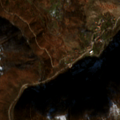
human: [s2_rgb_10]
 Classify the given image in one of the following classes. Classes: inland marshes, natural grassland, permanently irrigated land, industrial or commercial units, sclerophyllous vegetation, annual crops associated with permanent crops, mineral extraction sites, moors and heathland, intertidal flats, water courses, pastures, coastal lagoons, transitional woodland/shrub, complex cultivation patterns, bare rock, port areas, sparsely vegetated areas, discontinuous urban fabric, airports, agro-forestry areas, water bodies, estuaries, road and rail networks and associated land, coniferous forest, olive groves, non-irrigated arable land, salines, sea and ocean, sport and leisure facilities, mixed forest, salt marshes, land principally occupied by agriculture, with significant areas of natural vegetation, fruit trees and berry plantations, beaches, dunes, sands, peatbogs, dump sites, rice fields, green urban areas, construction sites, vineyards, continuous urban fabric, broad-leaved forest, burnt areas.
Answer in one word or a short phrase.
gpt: land principally occupied by agriculture, with significant areas of natural vegetation, broad-leaved forest, transitional woodland/shrub